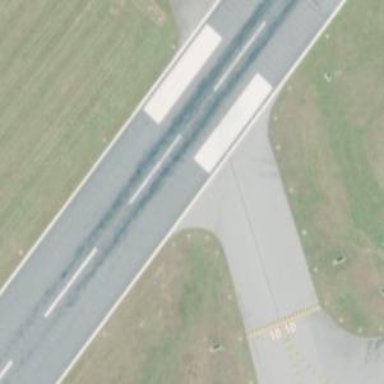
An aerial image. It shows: Image of taxiway at airport.